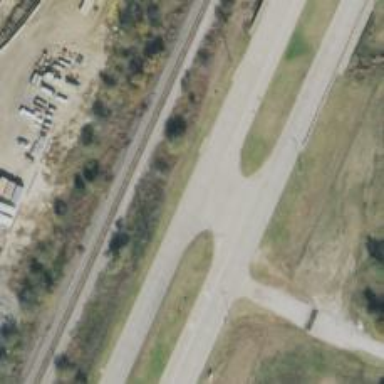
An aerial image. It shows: Primary highway.